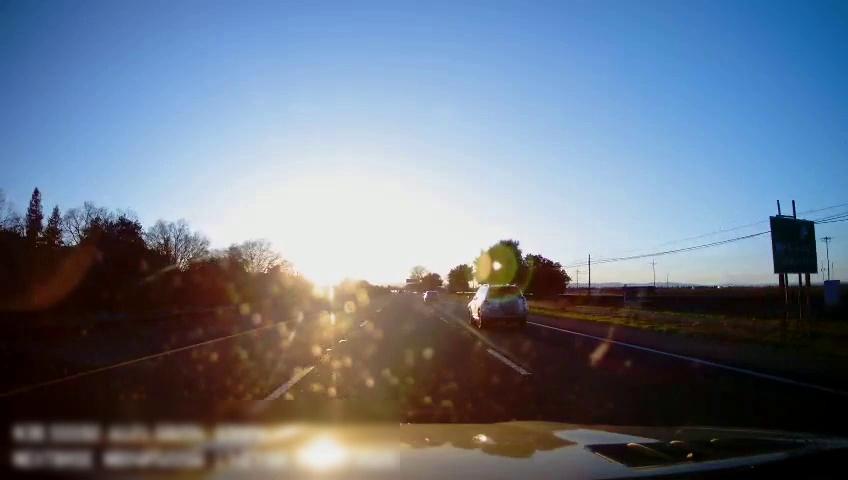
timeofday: Day
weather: Sunny
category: Drivable Space
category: Vehicles | Car
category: Vehicles | SUV
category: Lanes | Alternate Lane
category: Lanes | Current Lane
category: Lanes | Current Lane
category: Lanes | Alternate Lane
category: Traffic | Signs
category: Traffic | Signs
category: Traffic | Signs